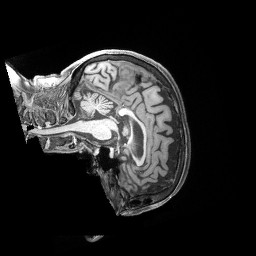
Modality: T1w
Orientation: sagittal
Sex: female